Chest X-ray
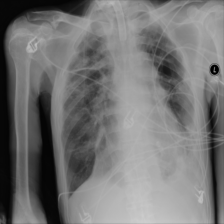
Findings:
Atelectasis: positive
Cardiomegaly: negative
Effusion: negative
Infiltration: negative
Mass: negative
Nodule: negative
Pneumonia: negative
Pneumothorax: negative
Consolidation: positive
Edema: negative
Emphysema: negative
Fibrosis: negative
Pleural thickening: negative
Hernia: negative